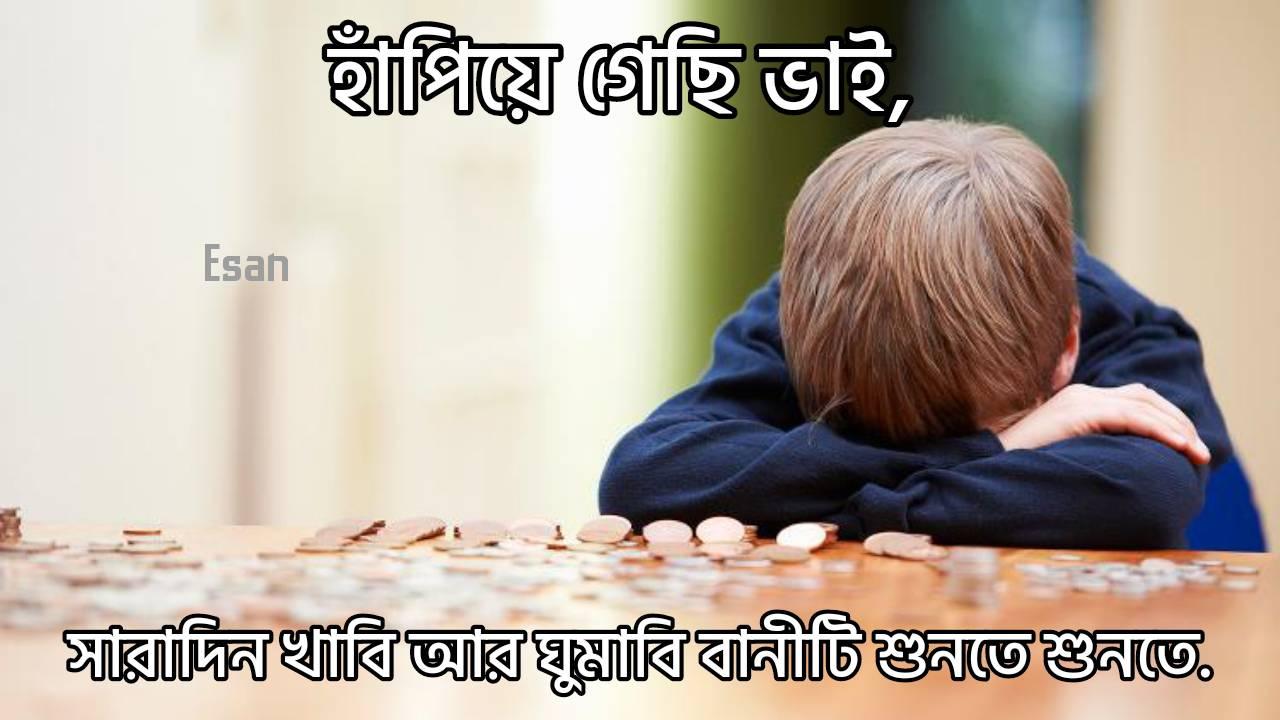
Caption: হাপিয়ে গেছি ভাই,    সারাদিন খাবি আর ঘুমাবি বানীটি শুনতে শুনতে
Label: non-hate